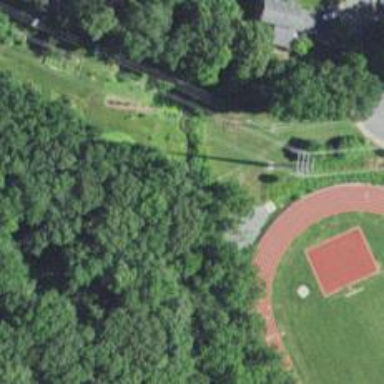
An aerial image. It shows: Path leading to bridge.